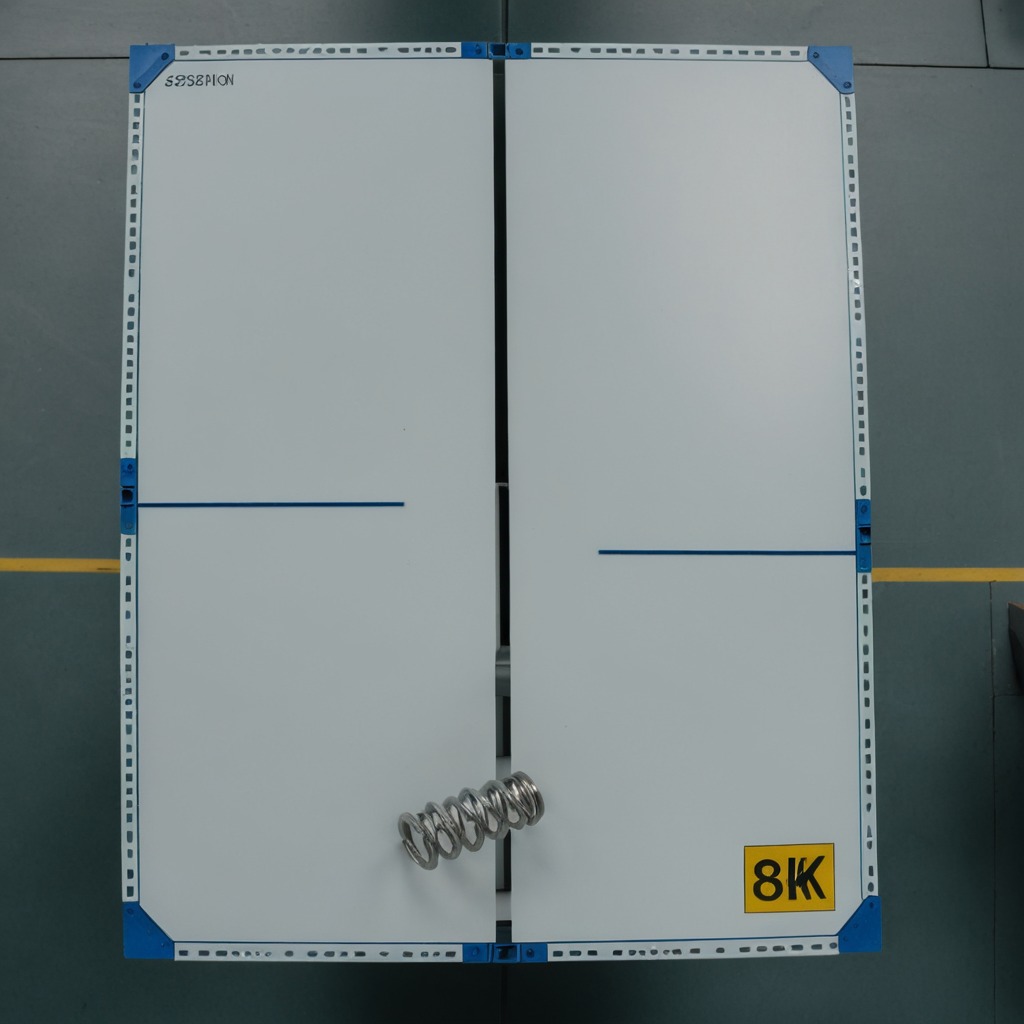
A coiled metal spring is lying on the toolbox surface in the airplane hangar workshop.